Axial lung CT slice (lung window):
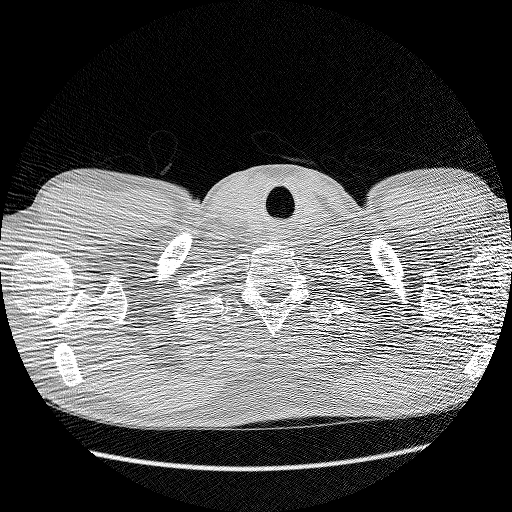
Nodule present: no